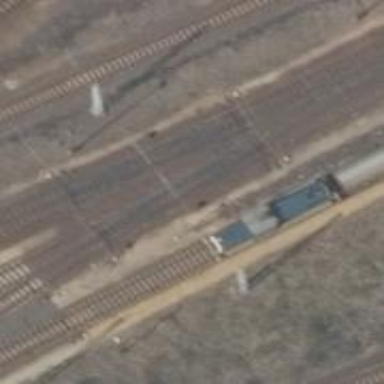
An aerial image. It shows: Railway switch.